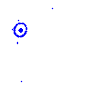
Particle: kaon